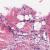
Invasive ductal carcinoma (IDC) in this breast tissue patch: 0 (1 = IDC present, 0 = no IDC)